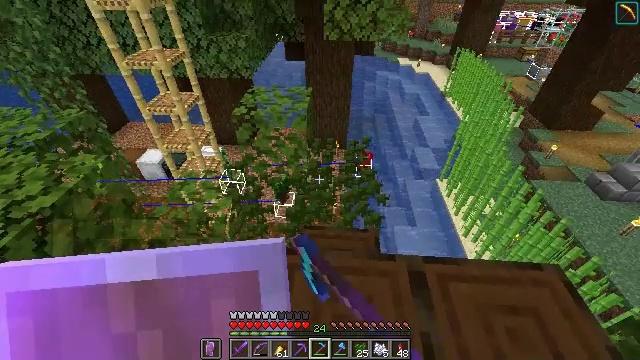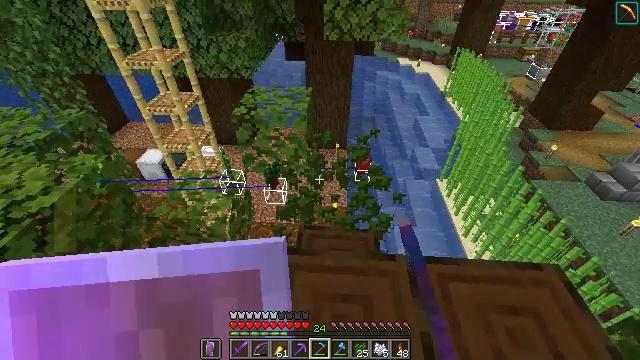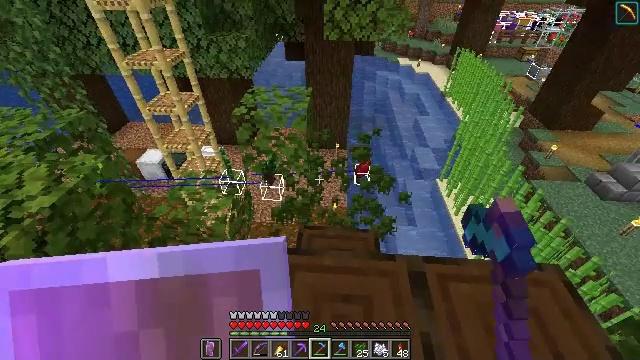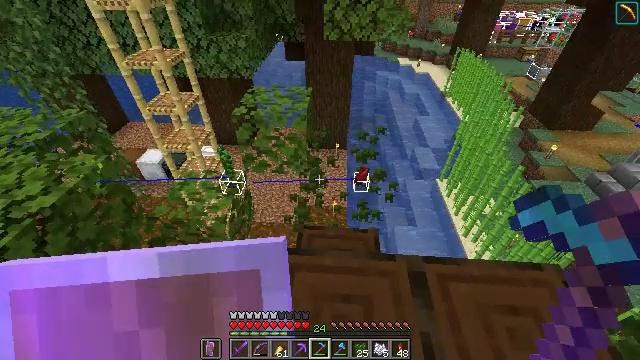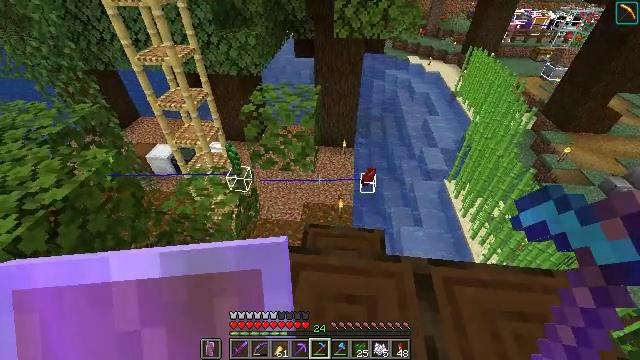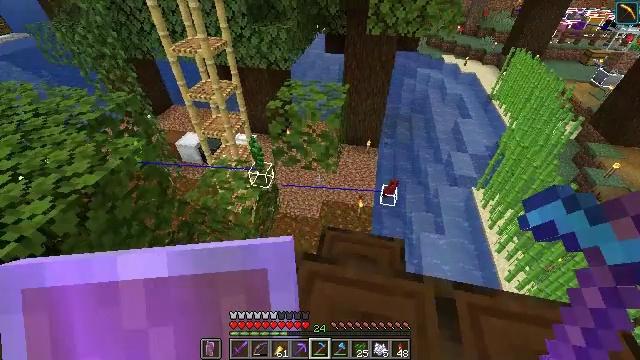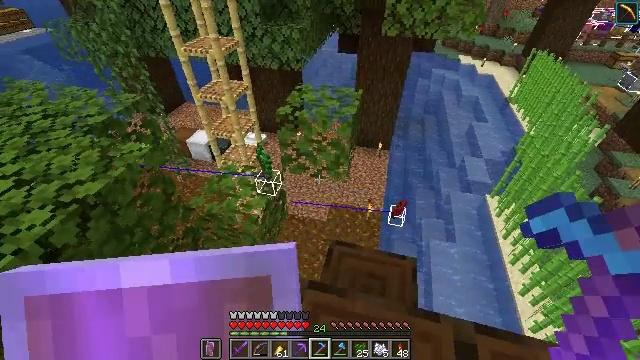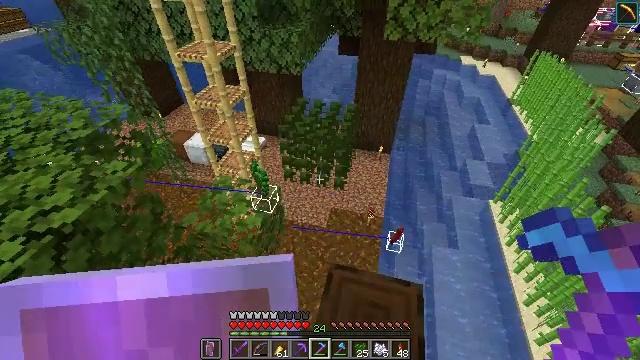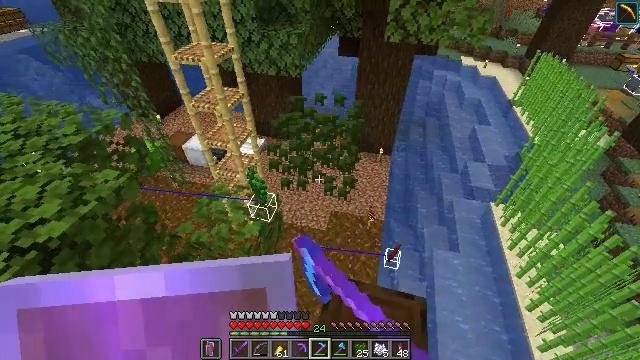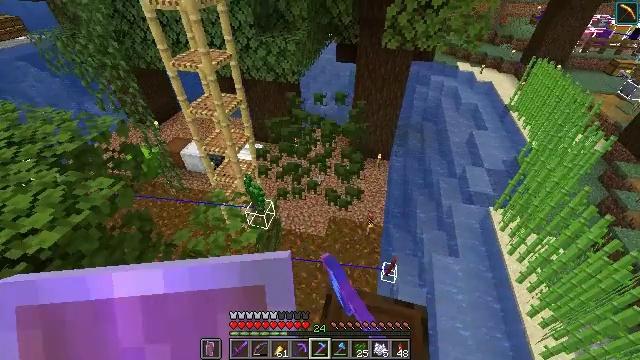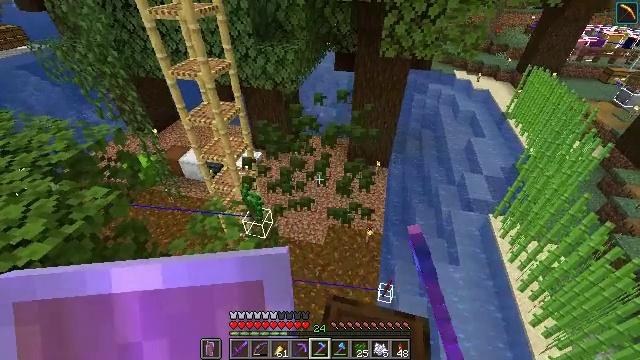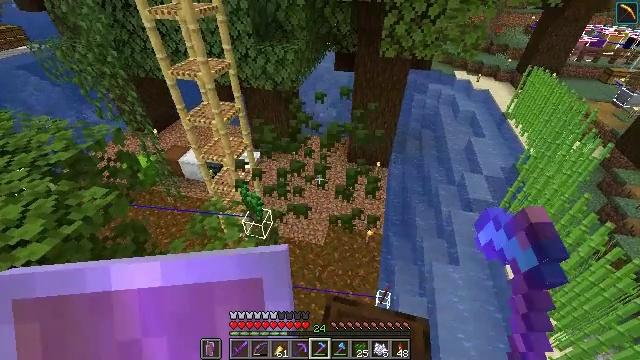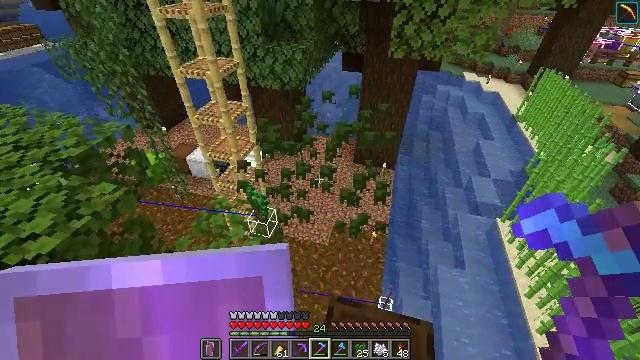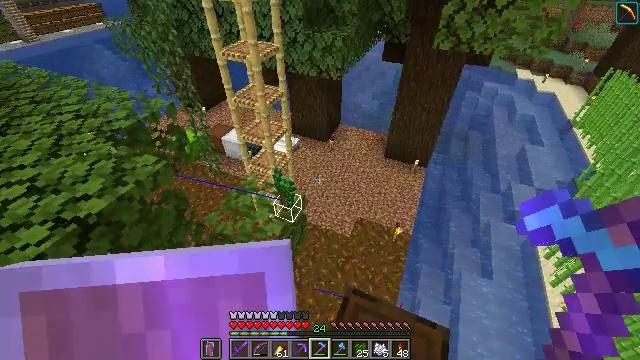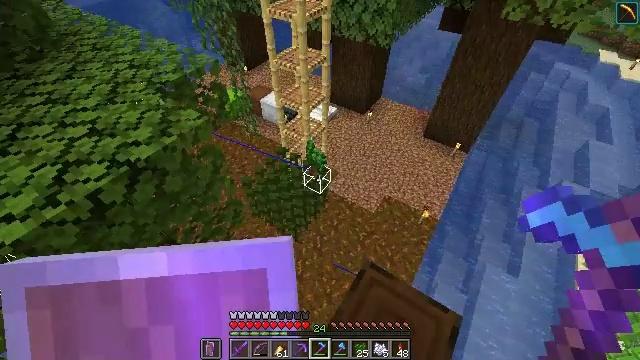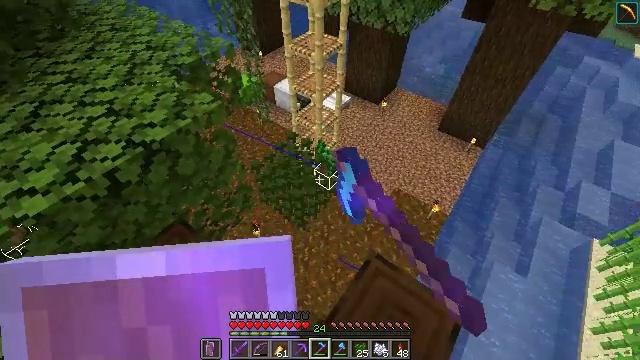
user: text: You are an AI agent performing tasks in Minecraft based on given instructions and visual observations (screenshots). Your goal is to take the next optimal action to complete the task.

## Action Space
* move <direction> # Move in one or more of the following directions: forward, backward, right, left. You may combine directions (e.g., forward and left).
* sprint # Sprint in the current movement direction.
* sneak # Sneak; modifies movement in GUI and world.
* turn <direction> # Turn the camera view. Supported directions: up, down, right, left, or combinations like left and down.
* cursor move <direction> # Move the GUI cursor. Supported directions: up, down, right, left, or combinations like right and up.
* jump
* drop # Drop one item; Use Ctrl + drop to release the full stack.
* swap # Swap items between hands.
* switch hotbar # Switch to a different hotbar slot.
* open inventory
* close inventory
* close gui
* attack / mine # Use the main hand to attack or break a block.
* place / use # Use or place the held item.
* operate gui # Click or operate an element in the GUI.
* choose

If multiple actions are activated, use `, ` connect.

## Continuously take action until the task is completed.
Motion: motion action
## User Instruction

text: Mine dark oak leaves from the tree.
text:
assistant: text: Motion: attack / mine
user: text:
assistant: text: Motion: attack / mine
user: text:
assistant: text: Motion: attack / mine
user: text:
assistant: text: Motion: move forward, turn left, attack / mine
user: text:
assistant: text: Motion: move forward, turn left, attack / mine
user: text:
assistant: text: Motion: move forward, turn left, attack / mine
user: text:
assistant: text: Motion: move forward, attack / mine
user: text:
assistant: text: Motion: attack / mine
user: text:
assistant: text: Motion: turn up, attack / mine
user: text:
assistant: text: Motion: turn up, attack / mine
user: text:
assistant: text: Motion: attack / mine
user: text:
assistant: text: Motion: turn left, attack / mine
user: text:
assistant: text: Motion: turn left and down, attack / mine
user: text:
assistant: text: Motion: turn left and down, attack / mine
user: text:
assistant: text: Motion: turn left and down, attack / mine
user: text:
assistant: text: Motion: attack / mine
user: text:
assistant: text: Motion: attack / mine
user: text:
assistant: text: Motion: turn left, attack / mine
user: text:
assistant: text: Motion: attack / mine